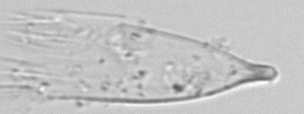
Label: Favella